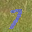
Label: 7